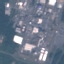
Label: Industrial